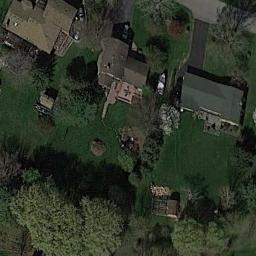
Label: medium_residential